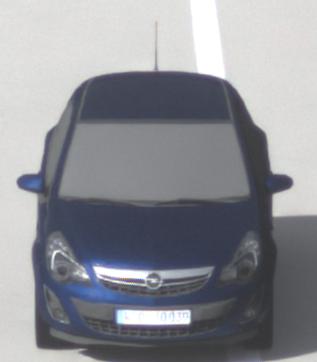
Make: Opel
Model: Corsa 1.2
Detailed model: Corsa (D)
Model produced from: 2011/01
Model produced until: 2014/08
Doors: 3
Color: blue
Road condition: dry road
Daytime: morning or afternoon
Contrast: low contrast